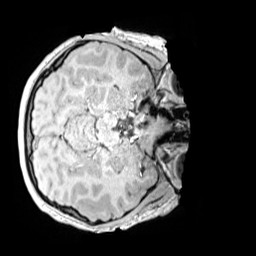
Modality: MP2RAGE
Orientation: axial
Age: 13
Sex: female
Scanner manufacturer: siemens
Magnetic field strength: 3 T
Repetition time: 4 s
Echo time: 0.00299 s